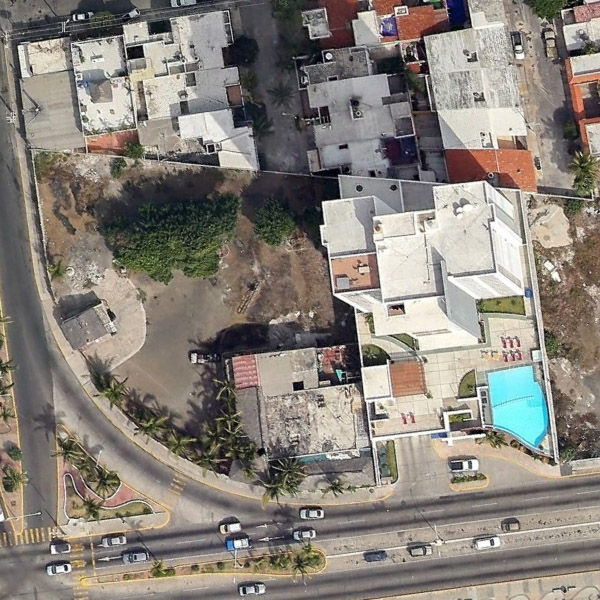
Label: Resort